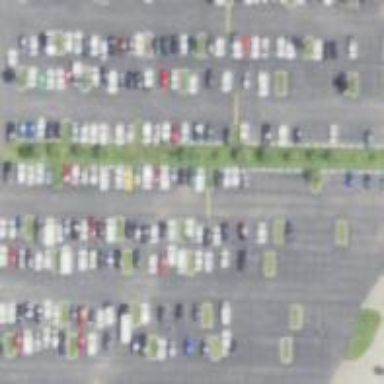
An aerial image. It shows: Family Worship Center Parking Lot.